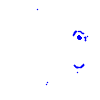
Particle: kaon